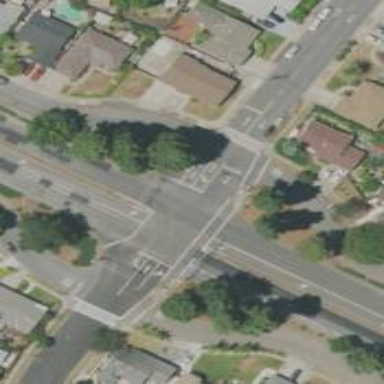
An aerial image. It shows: Uncontrolled crossing on the road.